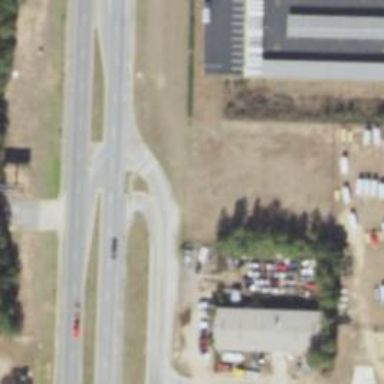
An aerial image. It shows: Asphalt road with secondary link designation.